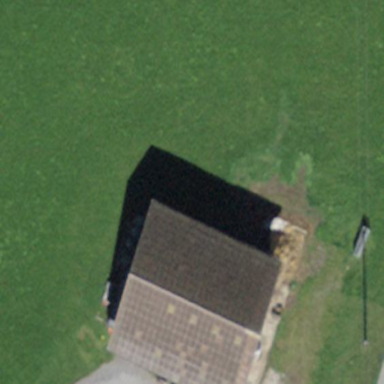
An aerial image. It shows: Rural barn.